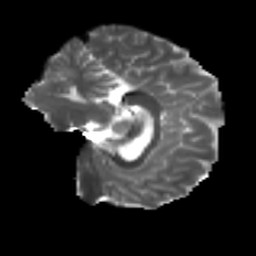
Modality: T2w
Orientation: sagittal
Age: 22
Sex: female
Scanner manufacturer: ge
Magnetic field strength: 3 T
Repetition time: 7.8 s
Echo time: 0.0606 s